Breast ultrasound image
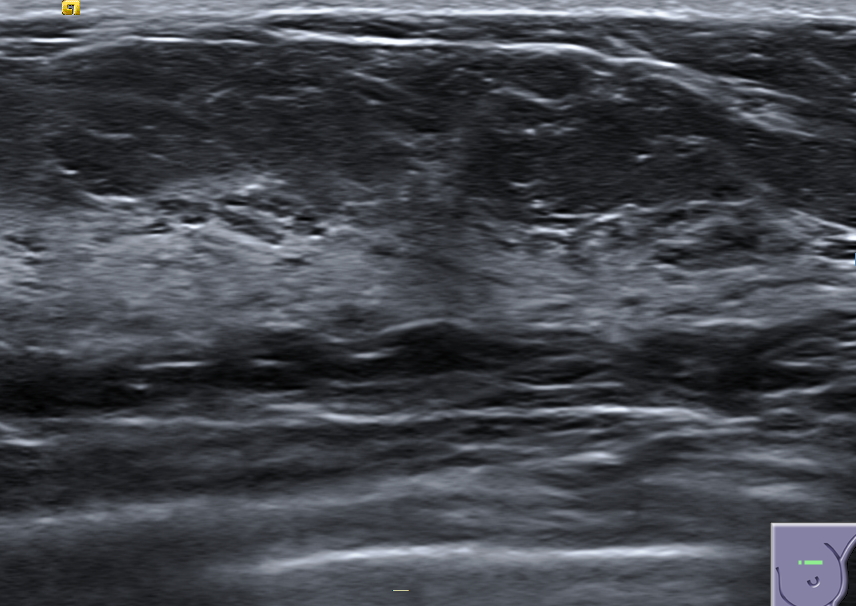
Diagnosis: normal